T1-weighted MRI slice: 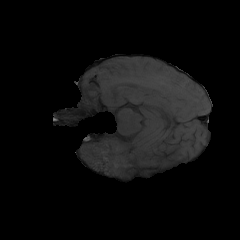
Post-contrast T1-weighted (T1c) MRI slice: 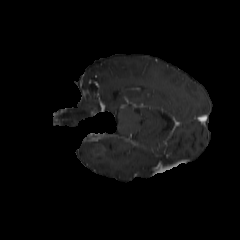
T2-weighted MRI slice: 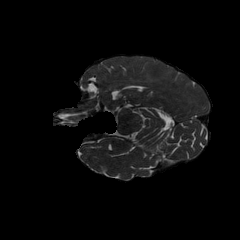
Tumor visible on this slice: no